Question:
I need to extract the xpath for the number 152. The xpath that I created extracts the text after 152 which is "Test" but excludes the number 152. I need to get this count.
I am using below xpath :
'''
//div\[@class='filter_filter__5H_fi'\]/h1
'''
Not sure how to get this.
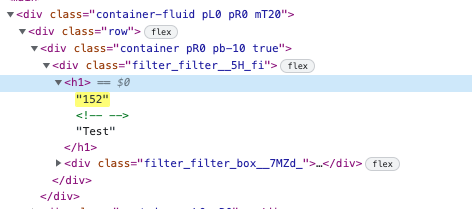
Answer: As per the HTML:

both the text and are within their respective <URL>.
---
## Solution
To retrive the text you can use either of the following <URL>:
- Using <URL>, and 'firstChild':'''
WebElement = driver.findElement(By.cssSelector("div.filter_filter__5H_fi > h1"));
System.out.println(((JavaScriptExecutor)driver).executeScript("return arguments[0].firstChild.textContent;", element).toString());
'''
- Using <URL>, and 'firstChild':'''
parent_element = driver.find_element(By.XPATH, "//div[@class='filter_filter__5H_fi']/h1")
print(driver.execute_script('return arguments[0].firstChild.textContent;', parent_element).strip())
'''